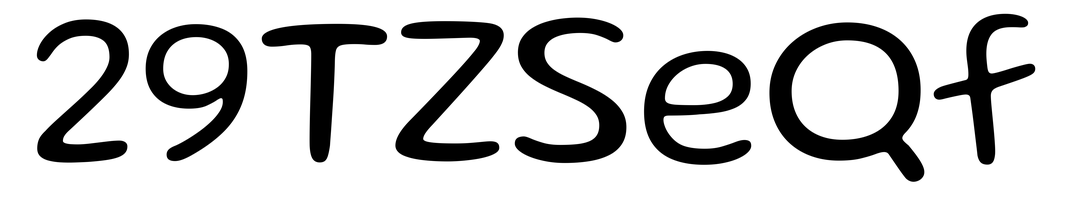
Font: Gluten_Light